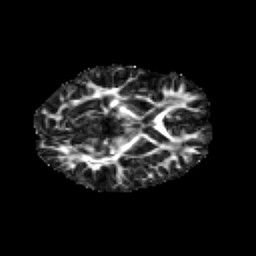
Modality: FA
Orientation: axial
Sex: female
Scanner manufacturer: siemens
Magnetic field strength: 3 T
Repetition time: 5 s
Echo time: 0.071 s